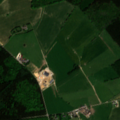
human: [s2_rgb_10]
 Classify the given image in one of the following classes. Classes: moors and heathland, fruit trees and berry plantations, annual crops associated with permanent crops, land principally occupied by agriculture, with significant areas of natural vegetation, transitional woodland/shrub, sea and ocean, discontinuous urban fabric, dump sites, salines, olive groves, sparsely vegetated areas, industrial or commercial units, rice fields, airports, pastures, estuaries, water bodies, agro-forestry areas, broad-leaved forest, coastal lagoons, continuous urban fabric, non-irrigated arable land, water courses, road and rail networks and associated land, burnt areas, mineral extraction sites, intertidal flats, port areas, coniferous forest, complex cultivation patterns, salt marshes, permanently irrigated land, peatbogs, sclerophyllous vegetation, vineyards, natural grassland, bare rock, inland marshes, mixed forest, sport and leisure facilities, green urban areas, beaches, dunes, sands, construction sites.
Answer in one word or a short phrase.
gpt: non-irrigated arable land, complex cultivation patterns, broad-leaved forest, coniferous forest, mixed forest